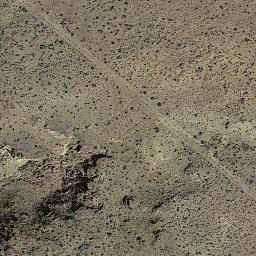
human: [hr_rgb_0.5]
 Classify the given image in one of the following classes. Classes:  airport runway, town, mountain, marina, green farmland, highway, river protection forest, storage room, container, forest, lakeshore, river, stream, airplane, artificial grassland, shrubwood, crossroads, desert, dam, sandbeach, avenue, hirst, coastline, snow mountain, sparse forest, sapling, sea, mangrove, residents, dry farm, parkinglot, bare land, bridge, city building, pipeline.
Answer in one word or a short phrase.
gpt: bare land